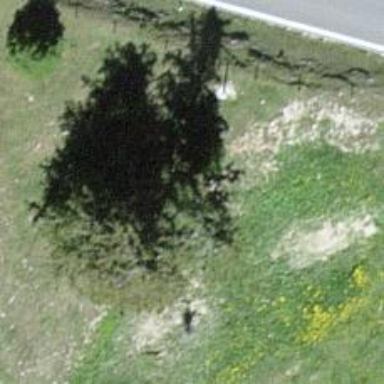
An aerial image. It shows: Needle-leaved tree in natural setting.